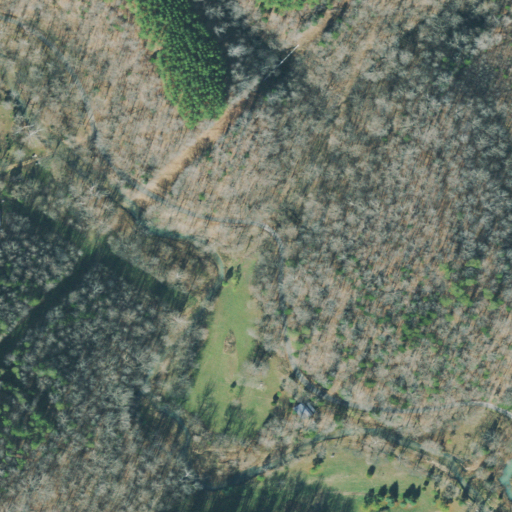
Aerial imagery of valley in Tennessee named Gin Hollow containing deciduous forest, mixed forest, open development, evergreen forest, and pasture